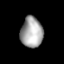
Tissue: lung
Cell type: Fibroblasts
Senescence score: 0.5565
Nuclear area (px): 662
Mean DAPI intensity: 165.281